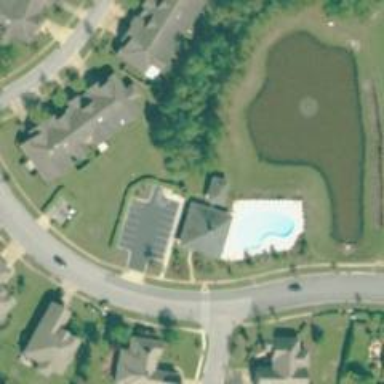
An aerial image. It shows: Swimming pool area designated for leisure and sport.